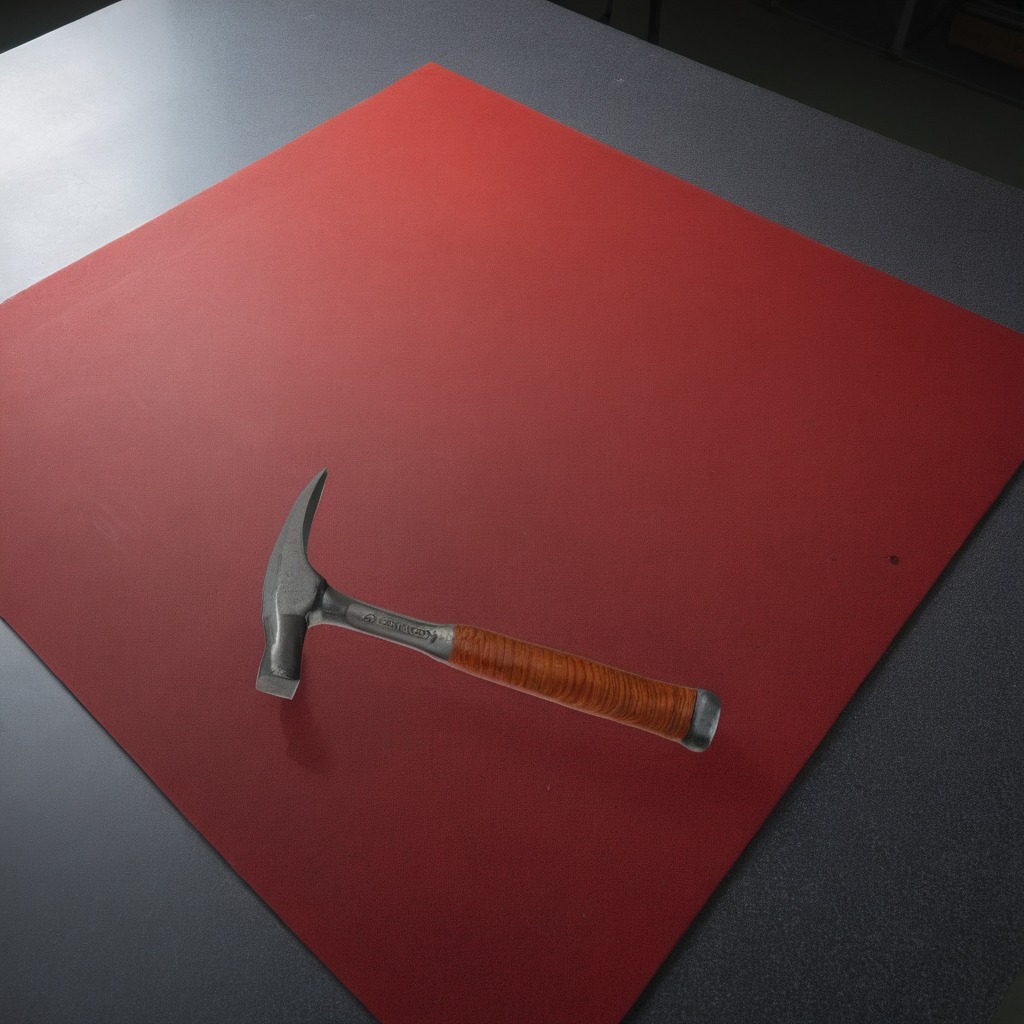
A hammer lying on a clean granite tabletop covered with a red rubber mat inside a workshop under bright overhead lighting crisp shadows high clarity worn but beneath the mat